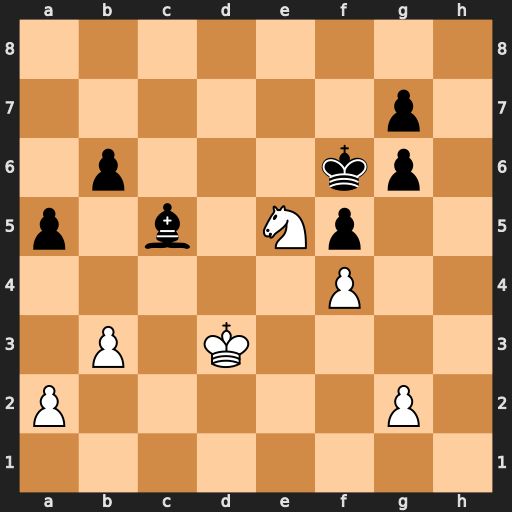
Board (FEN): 8/6p1/1p3kp1/p1b1Np2/5P2/1P1K4/P5P1/8
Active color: w
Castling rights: -
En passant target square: -
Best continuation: Nd7+ Ke6 Nxc5+ bxc5 Kc4 g5 fxg5